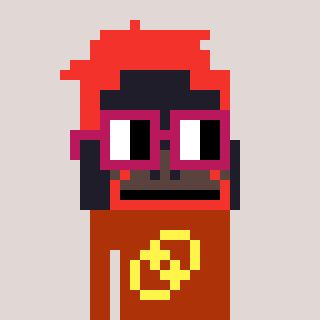
a pixel art character with square dark red glasses, a orangutan-shaped head and a hotbrown-colored body on a warm background